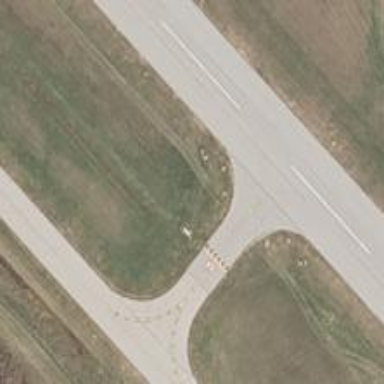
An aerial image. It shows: Asphalt taxiway in the airport.